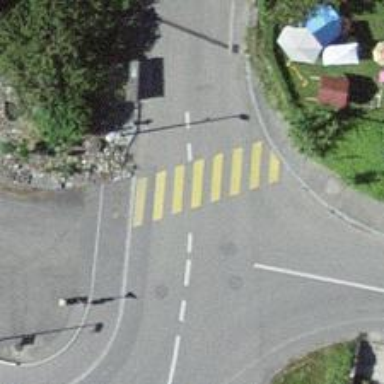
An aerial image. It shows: Marked road crossing.